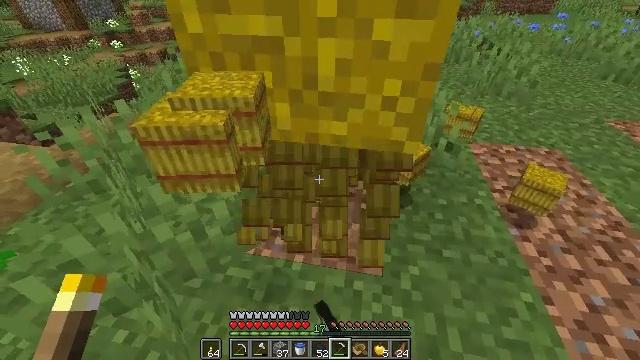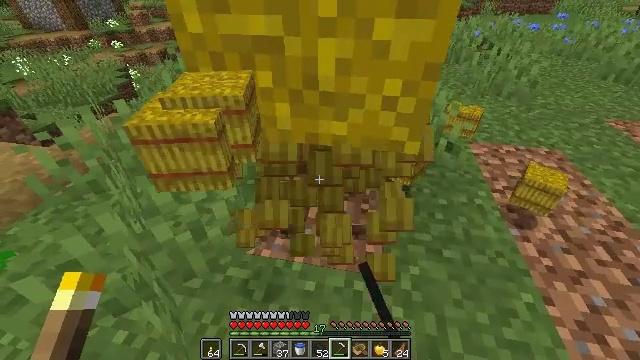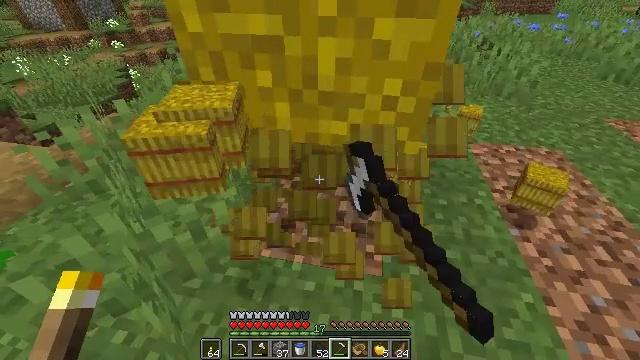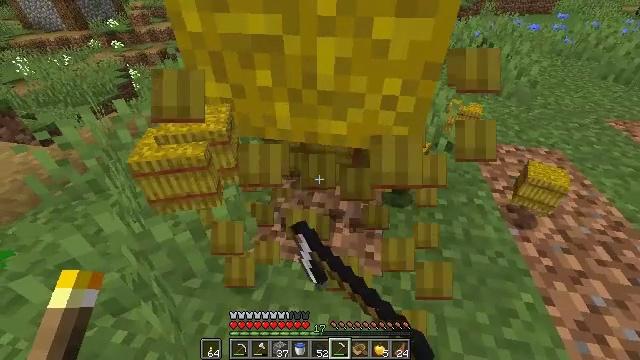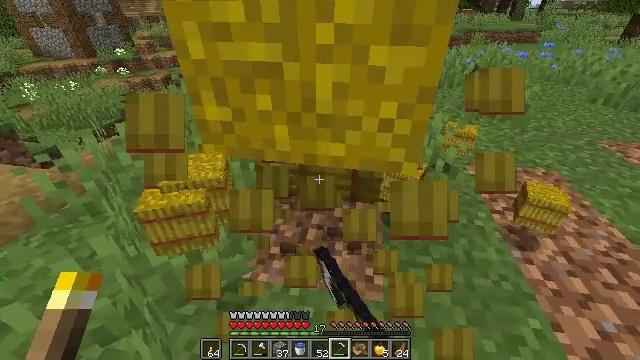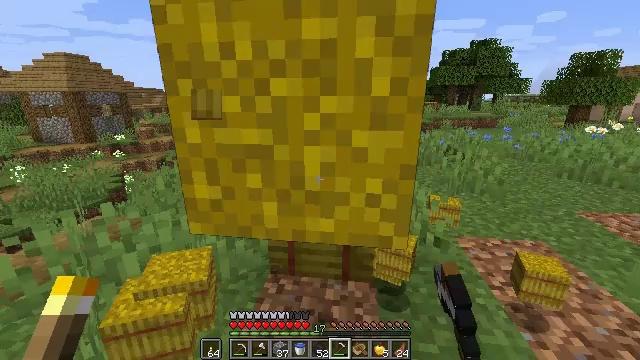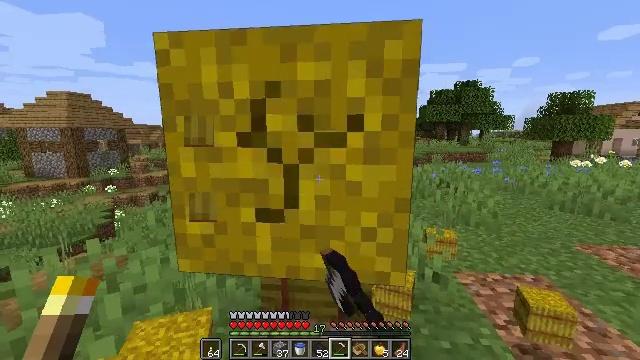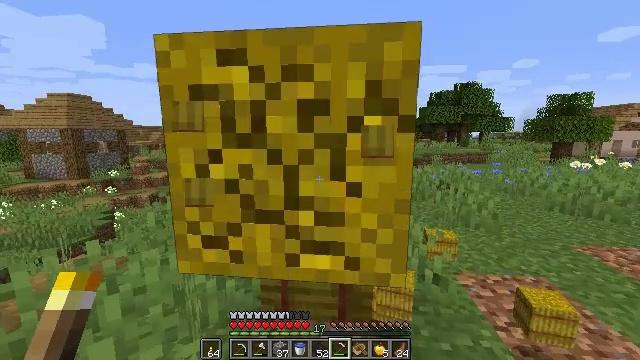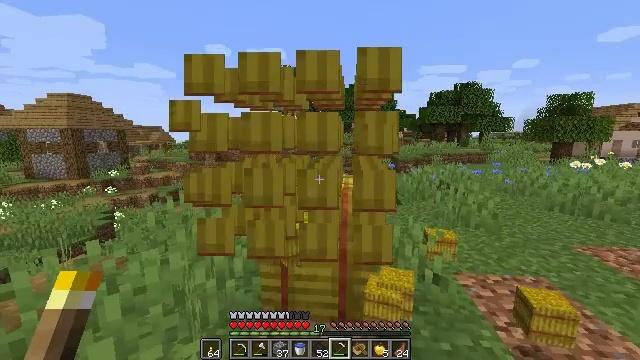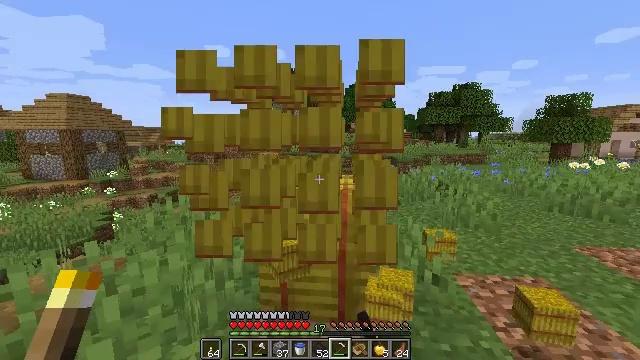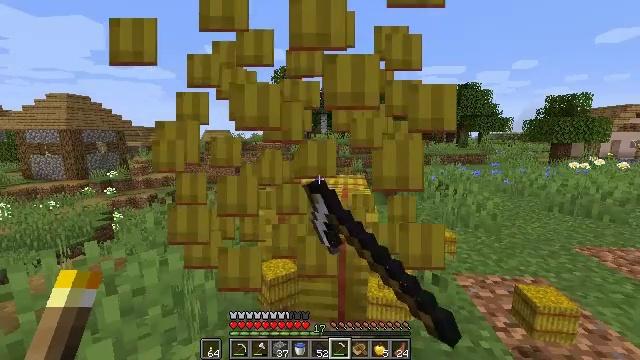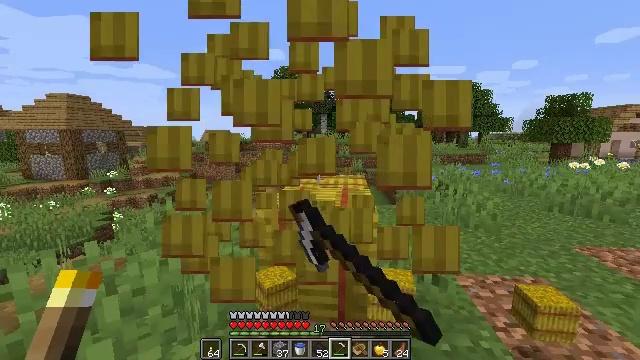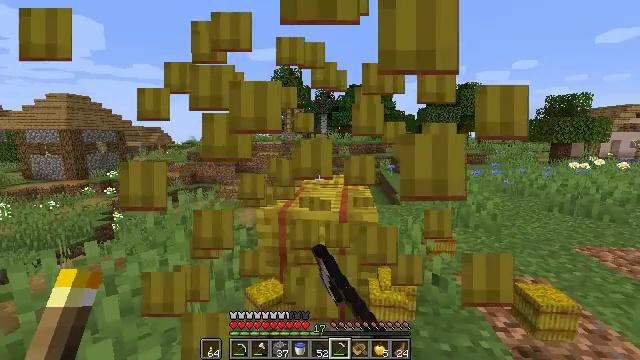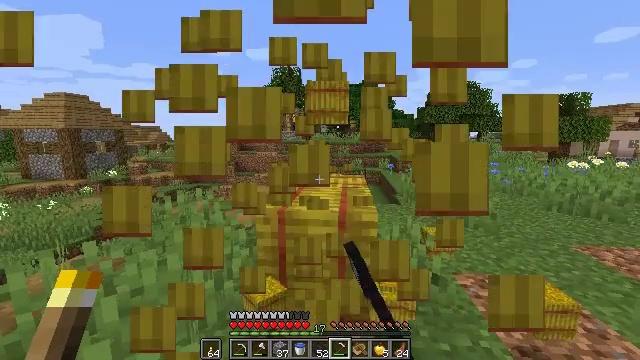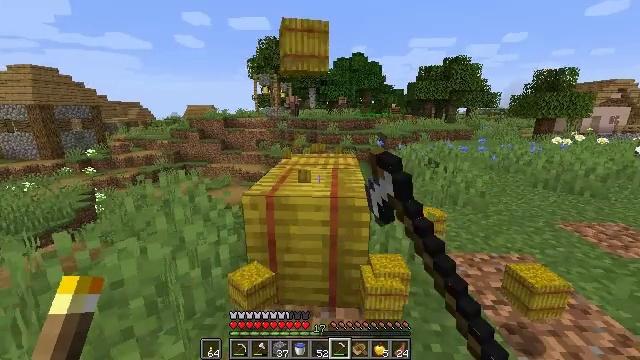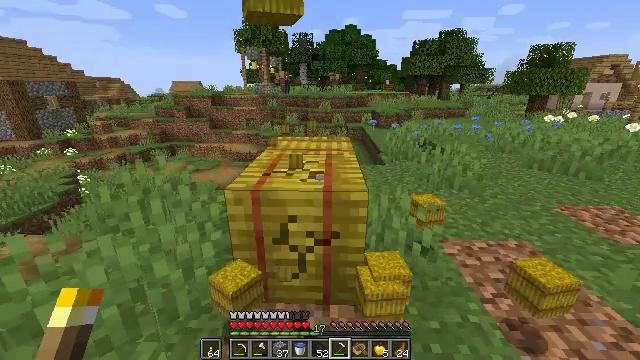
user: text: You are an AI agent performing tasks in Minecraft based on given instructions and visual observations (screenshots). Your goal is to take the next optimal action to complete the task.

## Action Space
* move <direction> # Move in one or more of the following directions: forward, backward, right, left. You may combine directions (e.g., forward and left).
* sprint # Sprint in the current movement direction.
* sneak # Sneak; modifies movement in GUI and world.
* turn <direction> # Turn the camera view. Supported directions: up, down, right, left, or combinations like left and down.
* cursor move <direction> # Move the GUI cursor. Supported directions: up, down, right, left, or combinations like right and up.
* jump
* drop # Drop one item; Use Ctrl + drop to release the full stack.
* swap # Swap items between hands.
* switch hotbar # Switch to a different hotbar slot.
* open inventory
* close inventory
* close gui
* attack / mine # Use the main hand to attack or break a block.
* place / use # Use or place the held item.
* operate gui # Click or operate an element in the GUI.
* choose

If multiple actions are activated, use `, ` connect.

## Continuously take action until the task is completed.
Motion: motion action
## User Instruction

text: Attack the hay block to get hay.
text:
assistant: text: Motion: attack / mine
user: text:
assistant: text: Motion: attack / mine
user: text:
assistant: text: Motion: attack / mine
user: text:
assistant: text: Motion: turn up, attack / mine
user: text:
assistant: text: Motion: turn right and up, attack / mine
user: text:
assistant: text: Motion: turn right and up, attack / mine
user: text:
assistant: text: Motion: attack / mine
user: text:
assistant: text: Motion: attack / mine
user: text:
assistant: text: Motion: attack / mine
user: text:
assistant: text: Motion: attack / mine
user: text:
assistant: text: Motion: attack / mine
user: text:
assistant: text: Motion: attack / mine
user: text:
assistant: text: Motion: move forward, attack / mine
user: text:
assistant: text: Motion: move forward, turn right and down, attack / mine
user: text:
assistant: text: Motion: move forward, turn right and down, attack / mine
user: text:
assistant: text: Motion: move forward, turn down, attack / mine
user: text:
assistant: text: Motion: turn down, attack / mine
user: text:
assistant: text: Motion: turn down, attack / mine
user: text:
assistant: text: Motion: attack / mine
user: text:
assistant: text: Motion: attack / mine
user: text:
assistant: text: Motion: attack / mine
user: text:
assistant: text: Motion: attack / mine
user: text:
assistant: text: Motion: attack / mine
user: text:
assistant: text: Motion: turn left, attack / mine
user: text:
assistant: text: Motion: attack / mine
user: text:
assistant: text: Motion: attack / mine
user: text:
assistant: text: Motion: move forward, attack / mine
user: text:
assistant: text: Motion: move forward, attack / mine
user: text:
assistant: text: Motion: move forward, attack / mine
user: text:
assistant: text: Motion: move forward, attack / mine